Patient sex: F
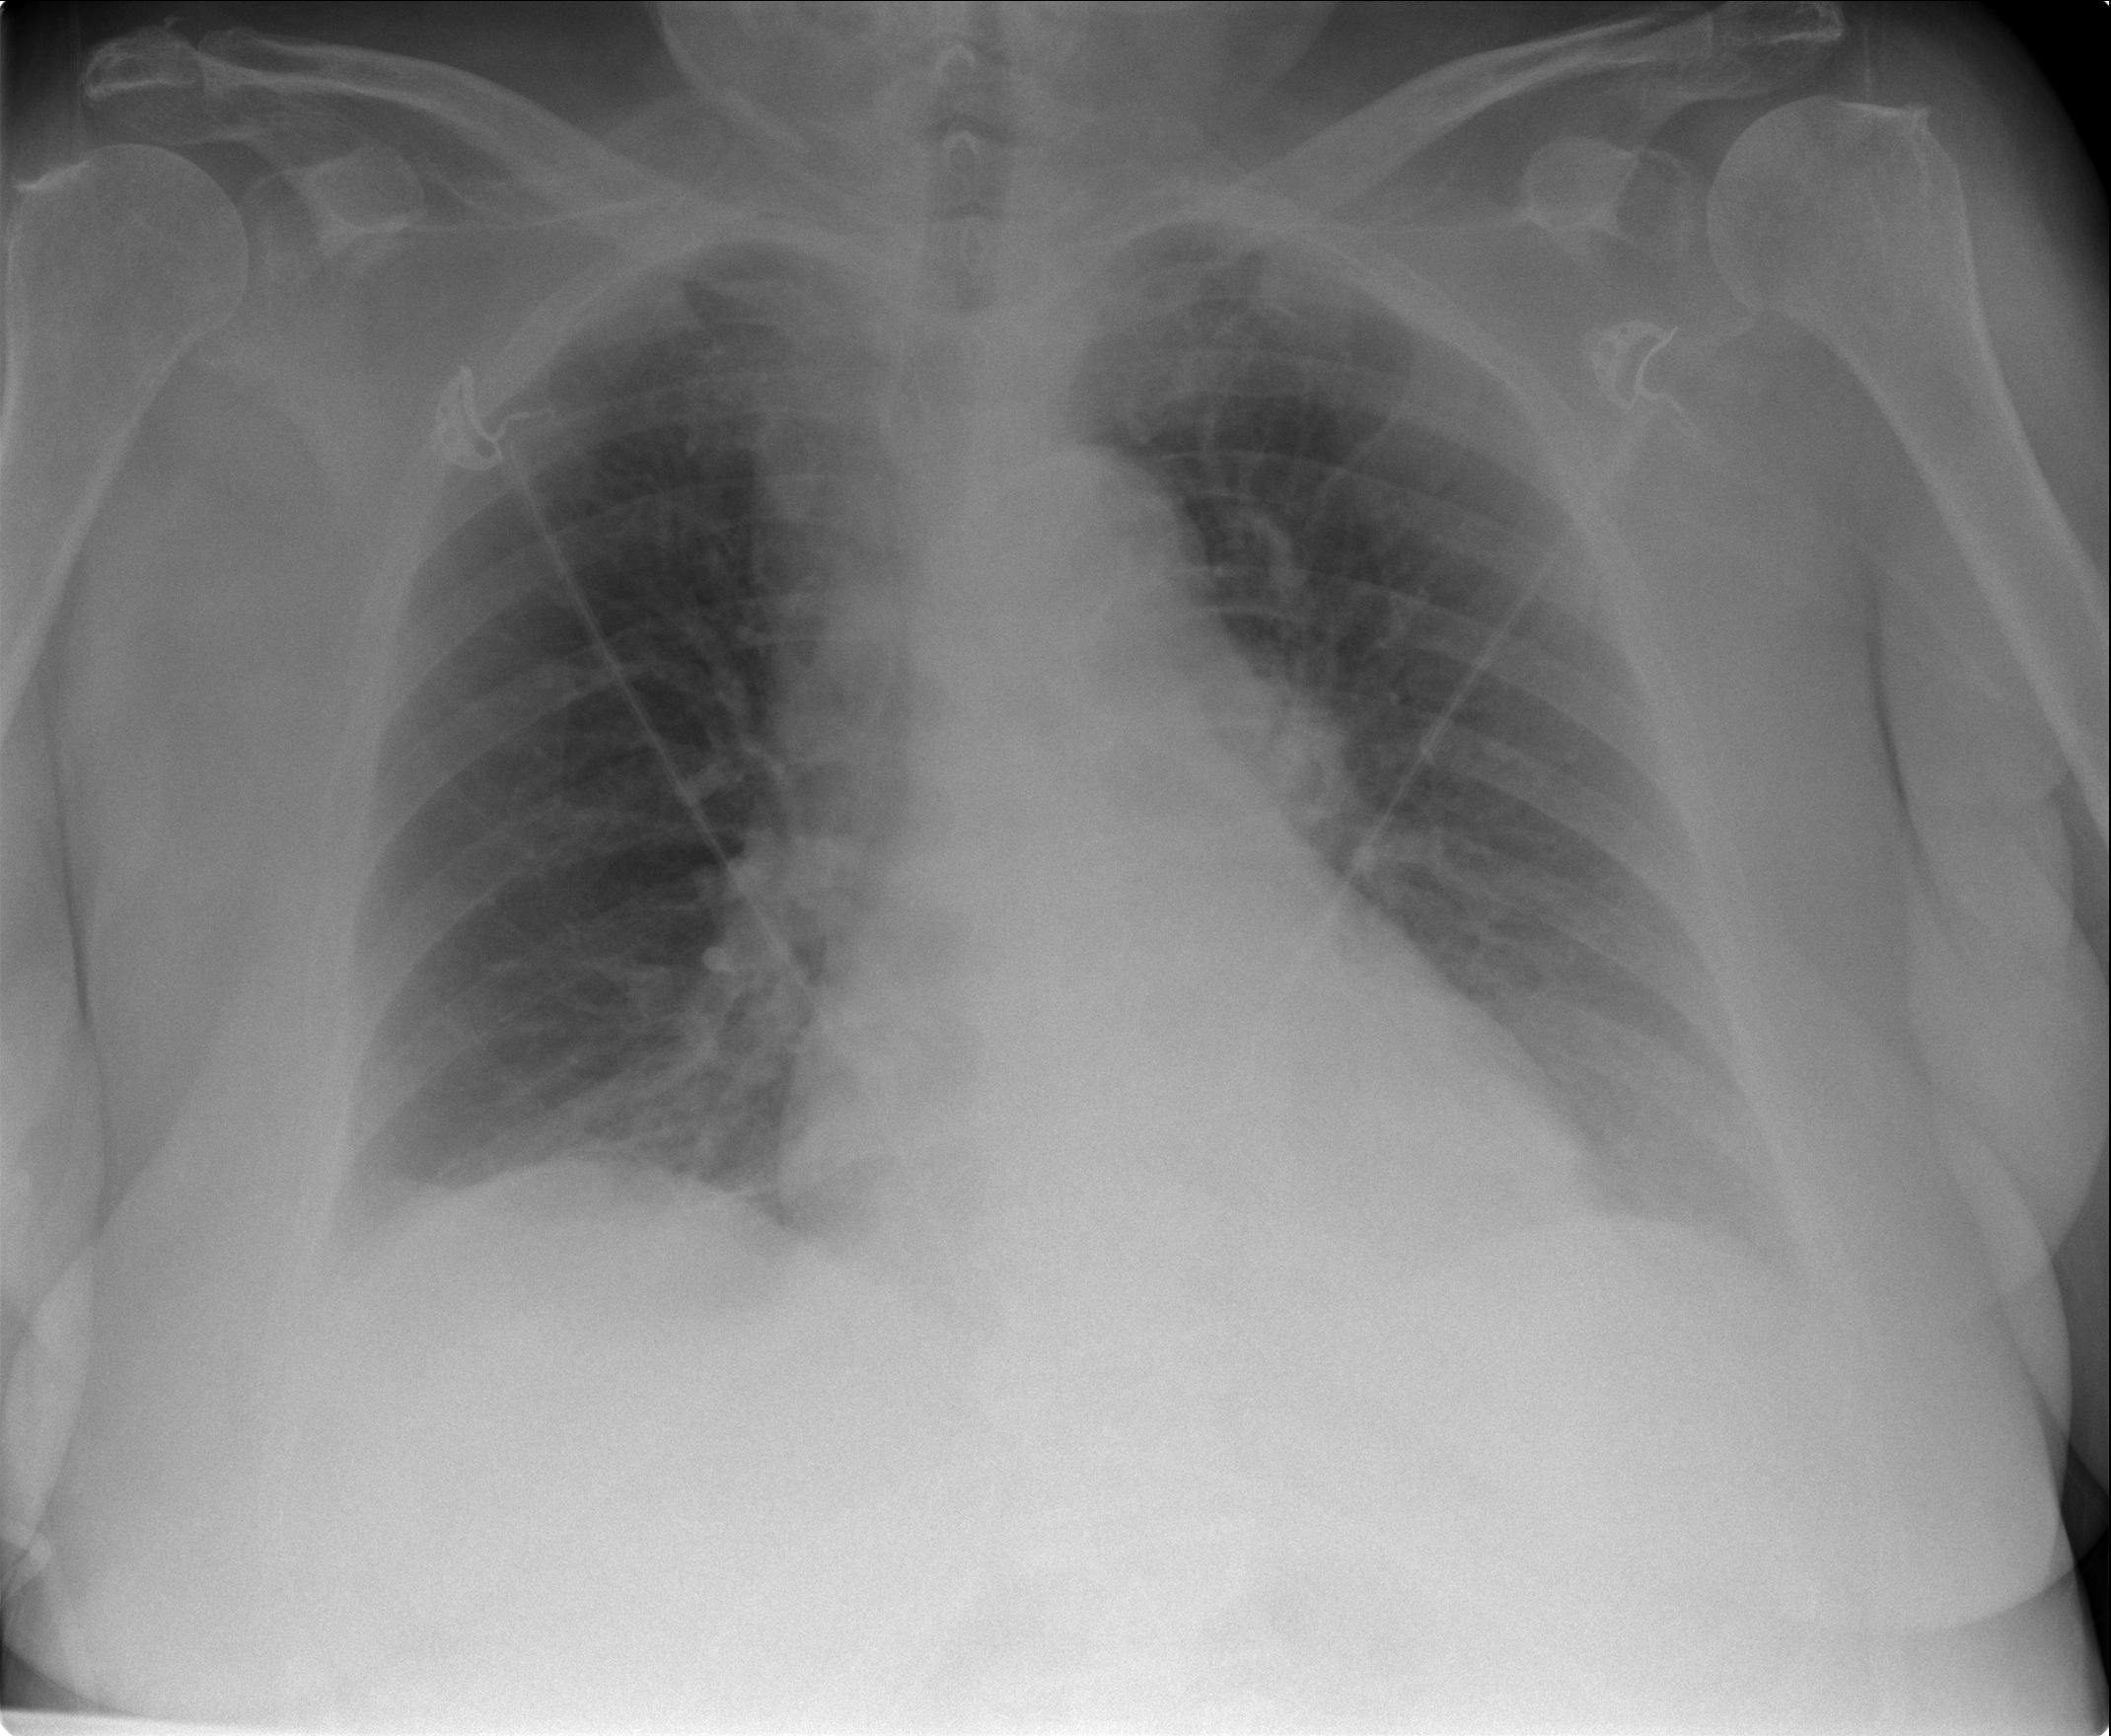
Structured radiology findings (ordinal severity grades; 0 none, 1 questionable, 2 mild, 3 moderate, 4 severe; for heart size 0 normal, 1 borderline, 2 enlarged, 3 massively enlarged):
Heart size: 0
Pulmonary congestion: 0
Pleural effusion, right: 1
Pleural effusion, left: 1
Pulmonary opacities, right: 0
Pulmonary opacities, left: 0
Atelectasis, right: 1
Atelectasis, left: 2